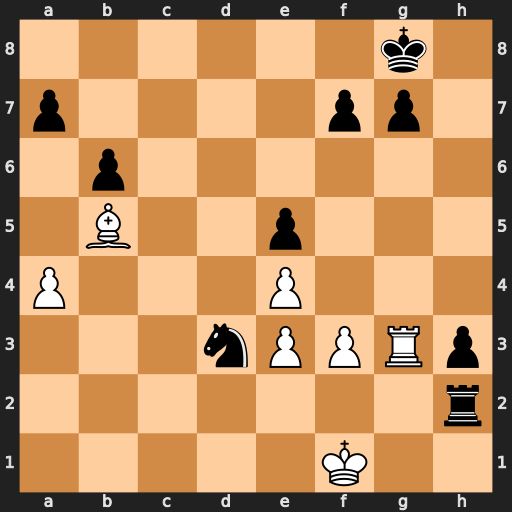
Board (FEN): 6k1/p4pp1/1p6/1B2p3/P3P3/3nPPRp/7r/5K2
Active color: w
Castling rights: -
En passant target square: -
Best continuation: Bxd3 Rd2 Be2 h2 Rh3